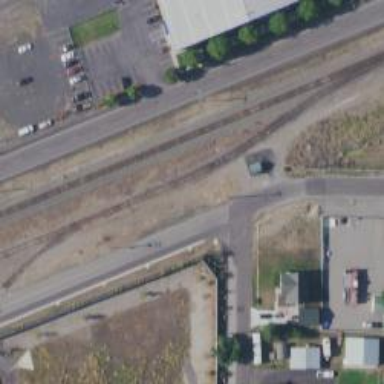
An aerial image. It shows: Railway siding for service.